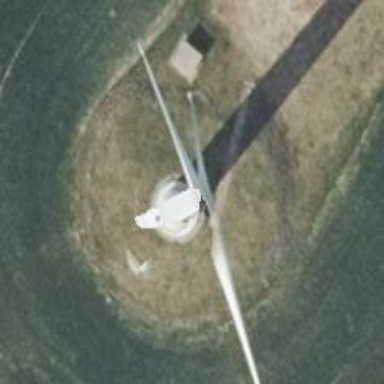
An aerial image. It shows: Wind generator using horizontal axis wind turbines.